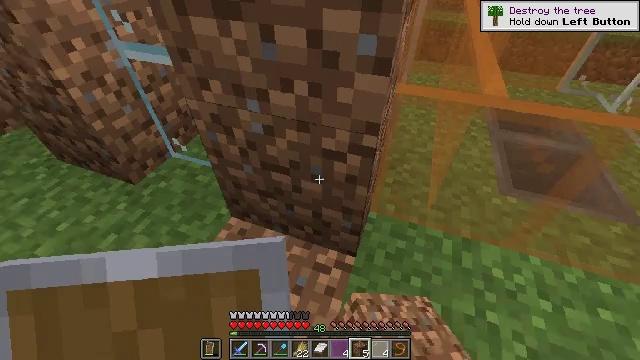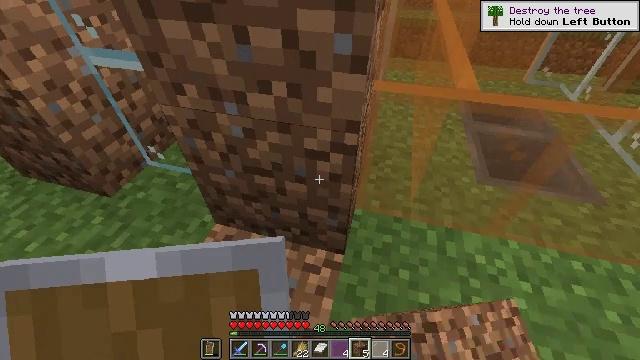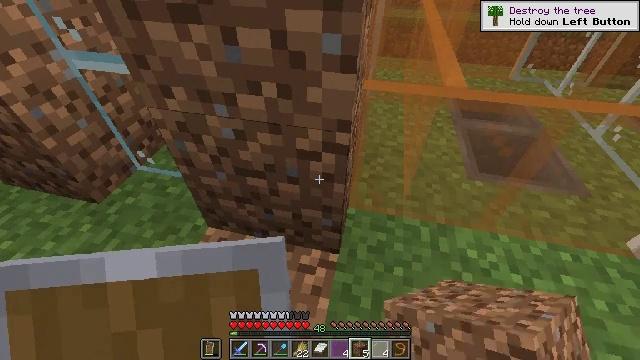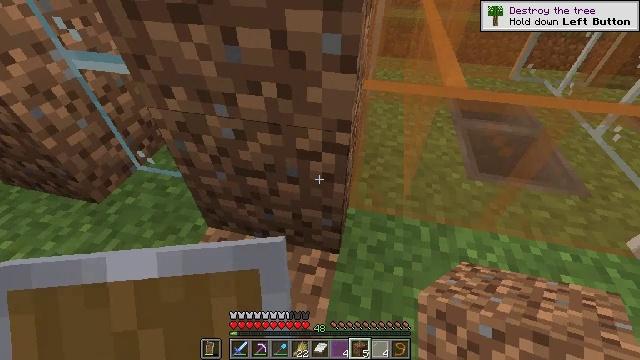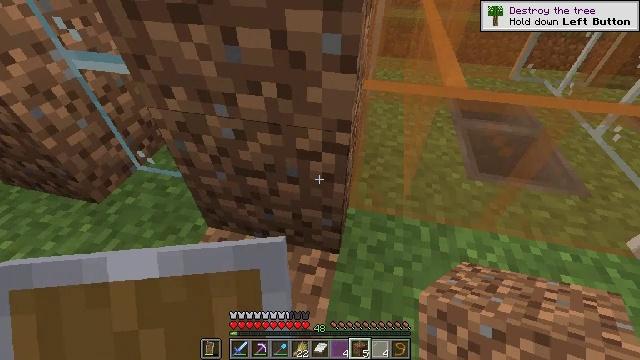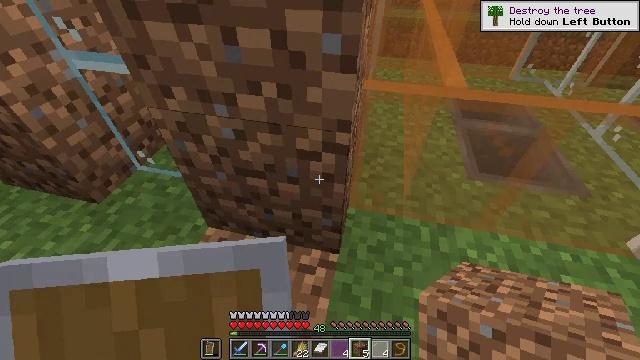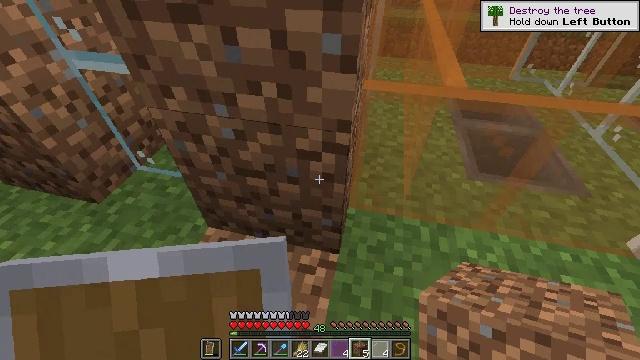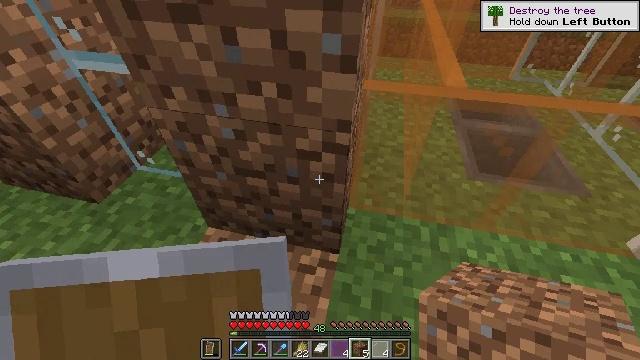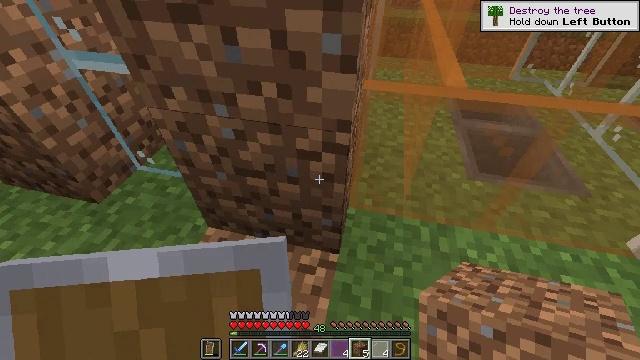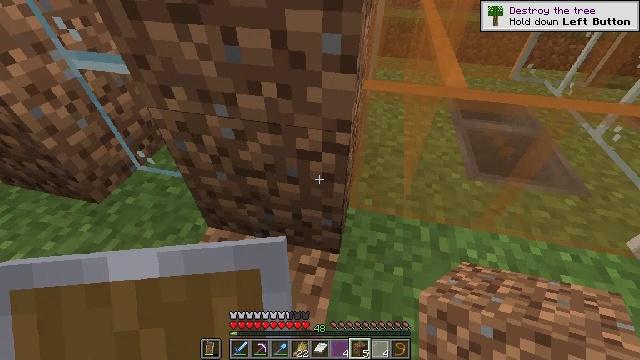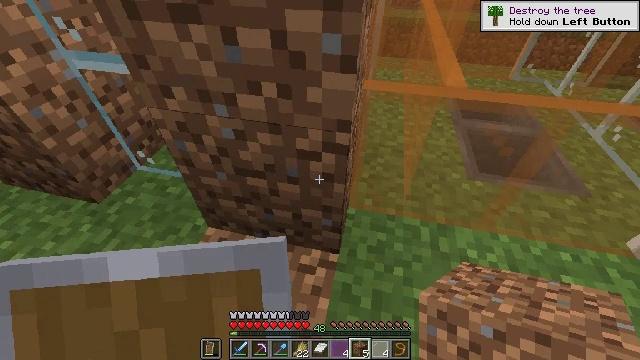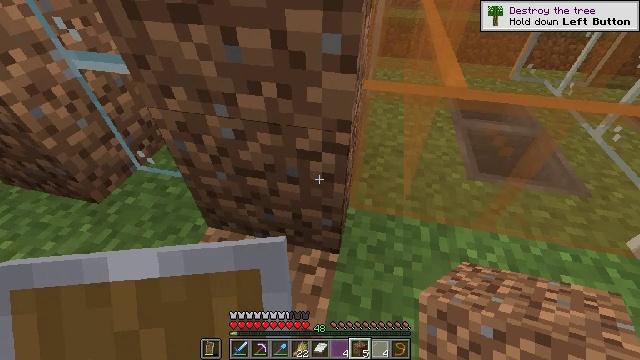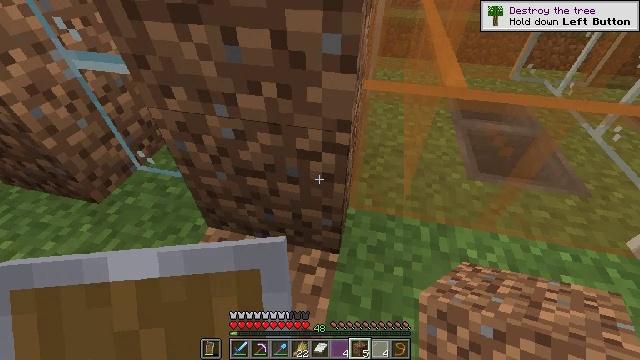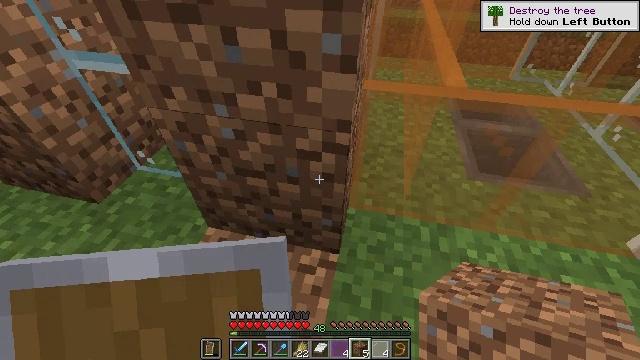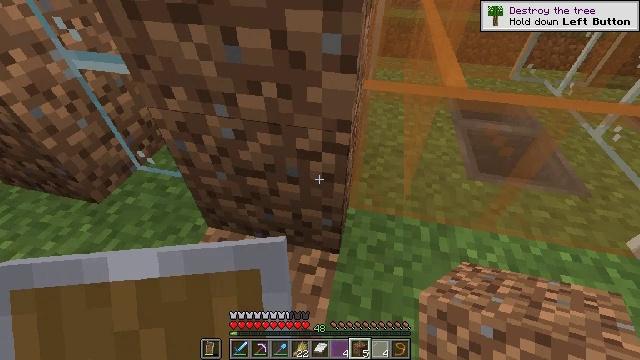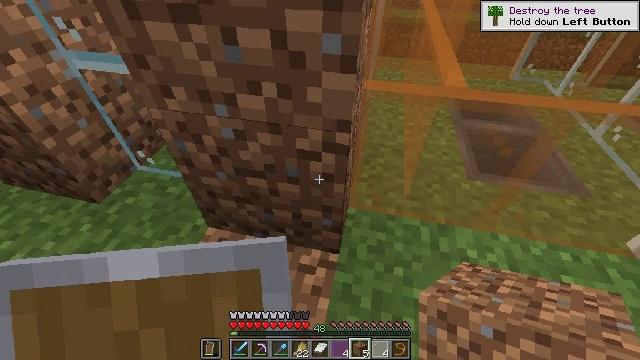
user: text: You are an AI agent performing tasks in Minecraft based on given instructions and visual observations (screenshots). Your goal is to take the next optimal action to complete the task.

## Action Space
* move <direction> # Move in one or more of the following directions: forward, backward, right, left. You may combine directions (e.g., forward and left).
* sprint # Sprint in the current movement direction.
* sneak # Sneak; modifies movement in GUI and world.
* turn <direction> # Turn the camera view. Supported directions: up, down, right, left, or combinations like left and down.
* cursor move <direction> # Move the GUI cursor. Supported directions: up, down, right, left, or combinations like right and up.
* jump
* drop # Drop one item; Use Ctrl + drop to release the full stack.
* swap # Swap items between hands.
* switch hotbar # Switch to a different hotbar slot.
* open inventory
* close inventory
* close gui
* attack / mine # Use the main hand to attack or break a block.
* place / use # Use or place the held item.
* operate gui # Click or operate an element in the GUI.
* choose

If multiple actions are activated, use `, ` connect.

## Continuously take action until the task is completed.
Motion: motion action
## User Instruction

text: Break the yellow stained glass pane.
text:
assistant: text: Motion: turn right
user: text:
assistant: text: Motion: turn right
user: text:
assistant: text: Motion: no_op
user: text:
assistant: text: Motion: no_op
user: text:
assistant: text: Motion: no_op
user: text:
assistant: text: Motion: no_op
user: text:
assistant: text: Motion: no_op
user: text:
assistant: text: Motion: no_op
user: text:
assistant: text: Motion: no_op
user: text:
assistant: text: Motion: no_op
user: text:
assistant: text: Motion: no_op
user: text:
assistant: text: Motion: no_op
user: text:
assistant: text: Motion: no_op
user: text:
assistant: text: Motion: no_op
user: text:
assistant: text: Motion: no_op
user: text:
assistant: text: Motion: no_op
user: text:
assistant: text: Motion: no_op
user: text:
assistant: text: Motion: no_op
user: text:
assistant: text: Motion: no_op
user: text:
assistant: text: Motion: no_op
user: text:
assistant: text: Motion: no_op
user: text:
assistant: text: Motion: no_op
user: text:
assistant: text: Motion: no_op
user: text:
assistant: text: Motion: no_op
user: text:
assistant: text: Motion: no_op
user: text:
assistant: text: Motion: no_op
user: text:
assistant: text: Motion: no_op
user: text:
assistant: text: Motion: no_op
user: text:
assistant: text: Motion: no_op
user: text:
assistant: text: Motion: no_op